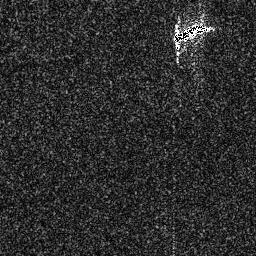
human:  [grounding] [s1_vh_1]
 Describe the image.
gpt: In the satellite image, there is  <ref>1 medium ship </ref> <box>[[66, 8, 83, 18, 0]]</box> located at top right.